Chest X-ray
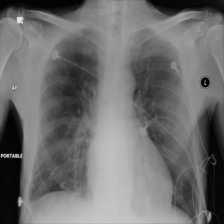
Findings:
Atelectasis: negative
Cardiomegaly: negative
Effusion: negative
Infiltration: negative
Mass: negative
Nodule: negative
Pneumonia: negative
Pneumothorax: negative
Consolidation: negative
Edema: negative
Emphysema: negative
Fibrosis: negative
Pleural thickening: negative
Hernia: negative